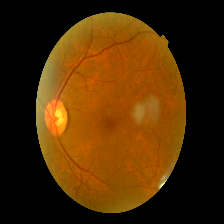
Diabetic retinopathy grade: Mild